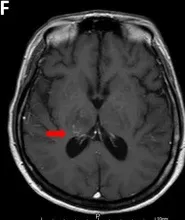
On T2 fluid attenuated inversion recovery brain MRI, with faint contrast enhancement involving right thalamus on post-contrast T1-weighted image.
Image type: radiology (mri)